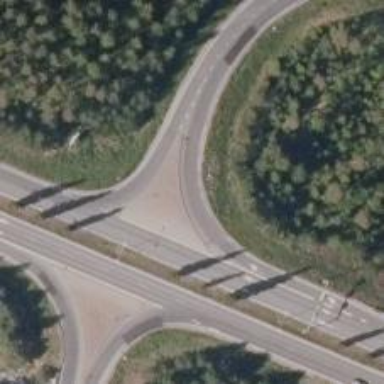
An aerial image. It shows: Secondary link road with asphalt surface.